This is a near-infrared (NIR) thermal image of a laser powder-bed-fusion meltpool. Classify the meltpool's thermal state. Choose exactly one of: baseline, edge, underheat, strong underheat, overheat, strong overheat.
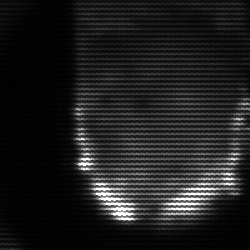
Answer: baseline